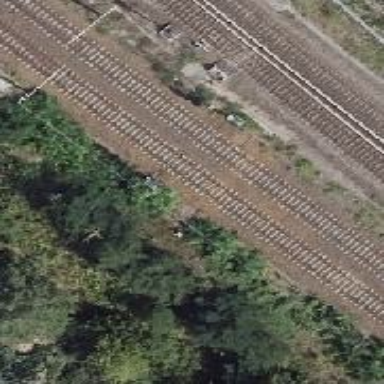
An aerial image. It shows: Railway signal.